Field crop: maize
Growth stage: 2
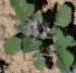
Species: chenopodium